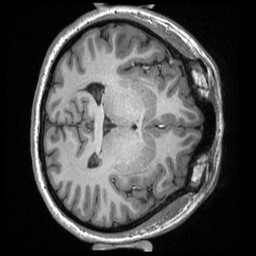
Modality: T1w
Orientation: axial
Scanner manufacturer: siemens
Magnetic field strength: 3 T
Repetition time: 2.3 s
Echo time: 0.00308 s